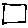
Label: square